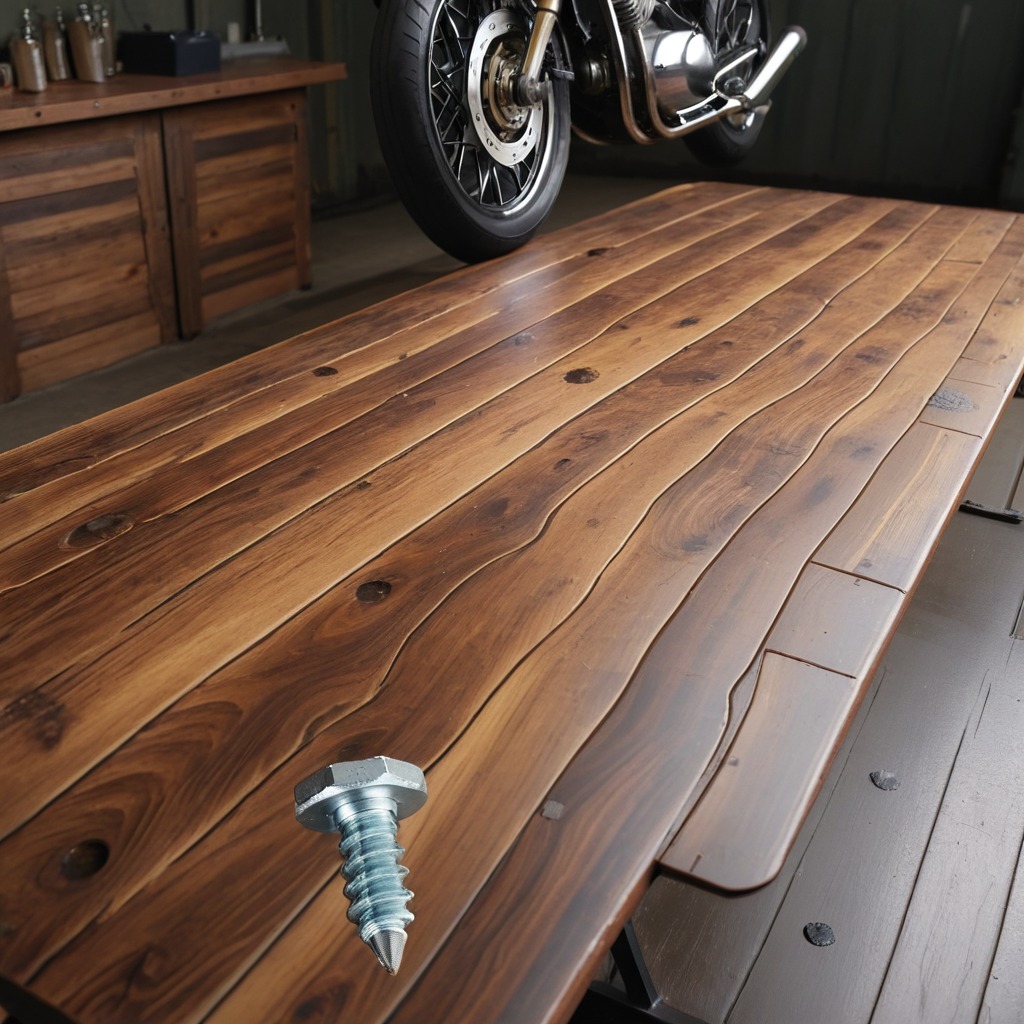
A metal screw is lying on the wooden table in the garage.